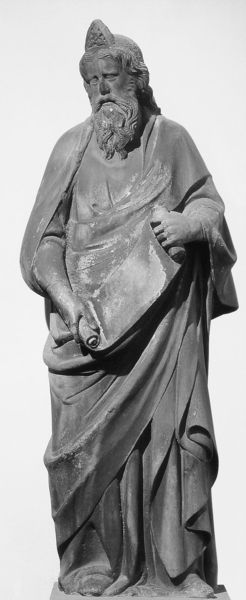
Titel: Prophet mit Diadem und Schriftband (Statue vom Campanile des Domes in Florenz)
Künstler: Andrea Pisano
Institution: Florenz, Museo dell’Opera del Duomo
Schlagwörter: gott, mann, umhang, finger, kleid, mund, nase, stirn, haube, bart, augen, falten, gesicht, stein, figur, gewand, stehend, krone, locken, statue, schrift, papier, könig, robe, faltenwurf, rolle, talar, sandstein, toga, mönch, heiliger, schriftrolle, gelehrter, ornat, papyrus, figure, kirchlicher, schiftrolle